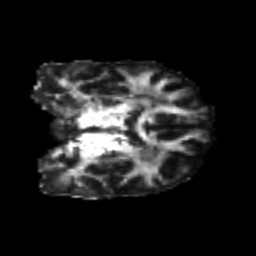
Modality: FA
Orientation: coronal
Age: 24
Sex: female
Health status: healthy
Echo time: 0.074 s